Field crop: maize
Growth stage: 1
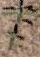
Species: atriplex